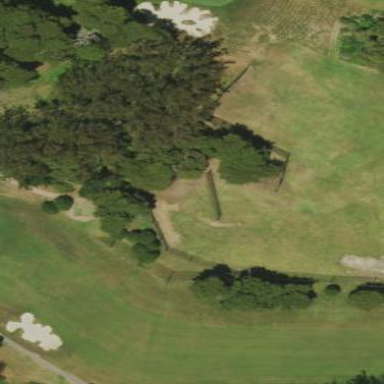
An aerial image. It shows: Grassy area designated as golf fairway.